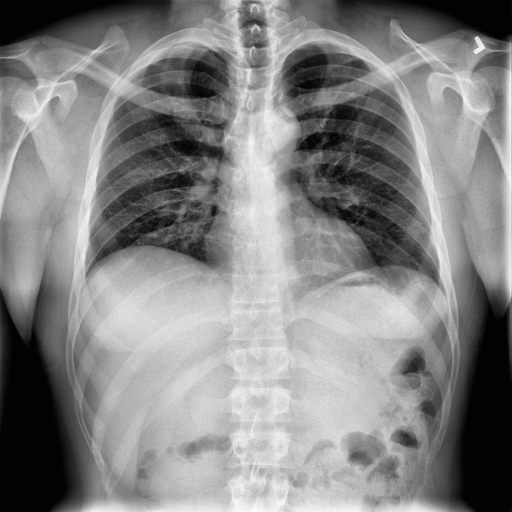
Finding: NORMAL